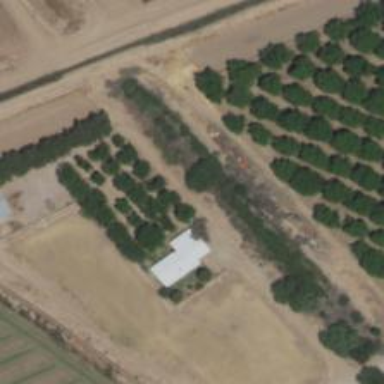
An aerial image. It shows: Orchard.